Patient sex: F
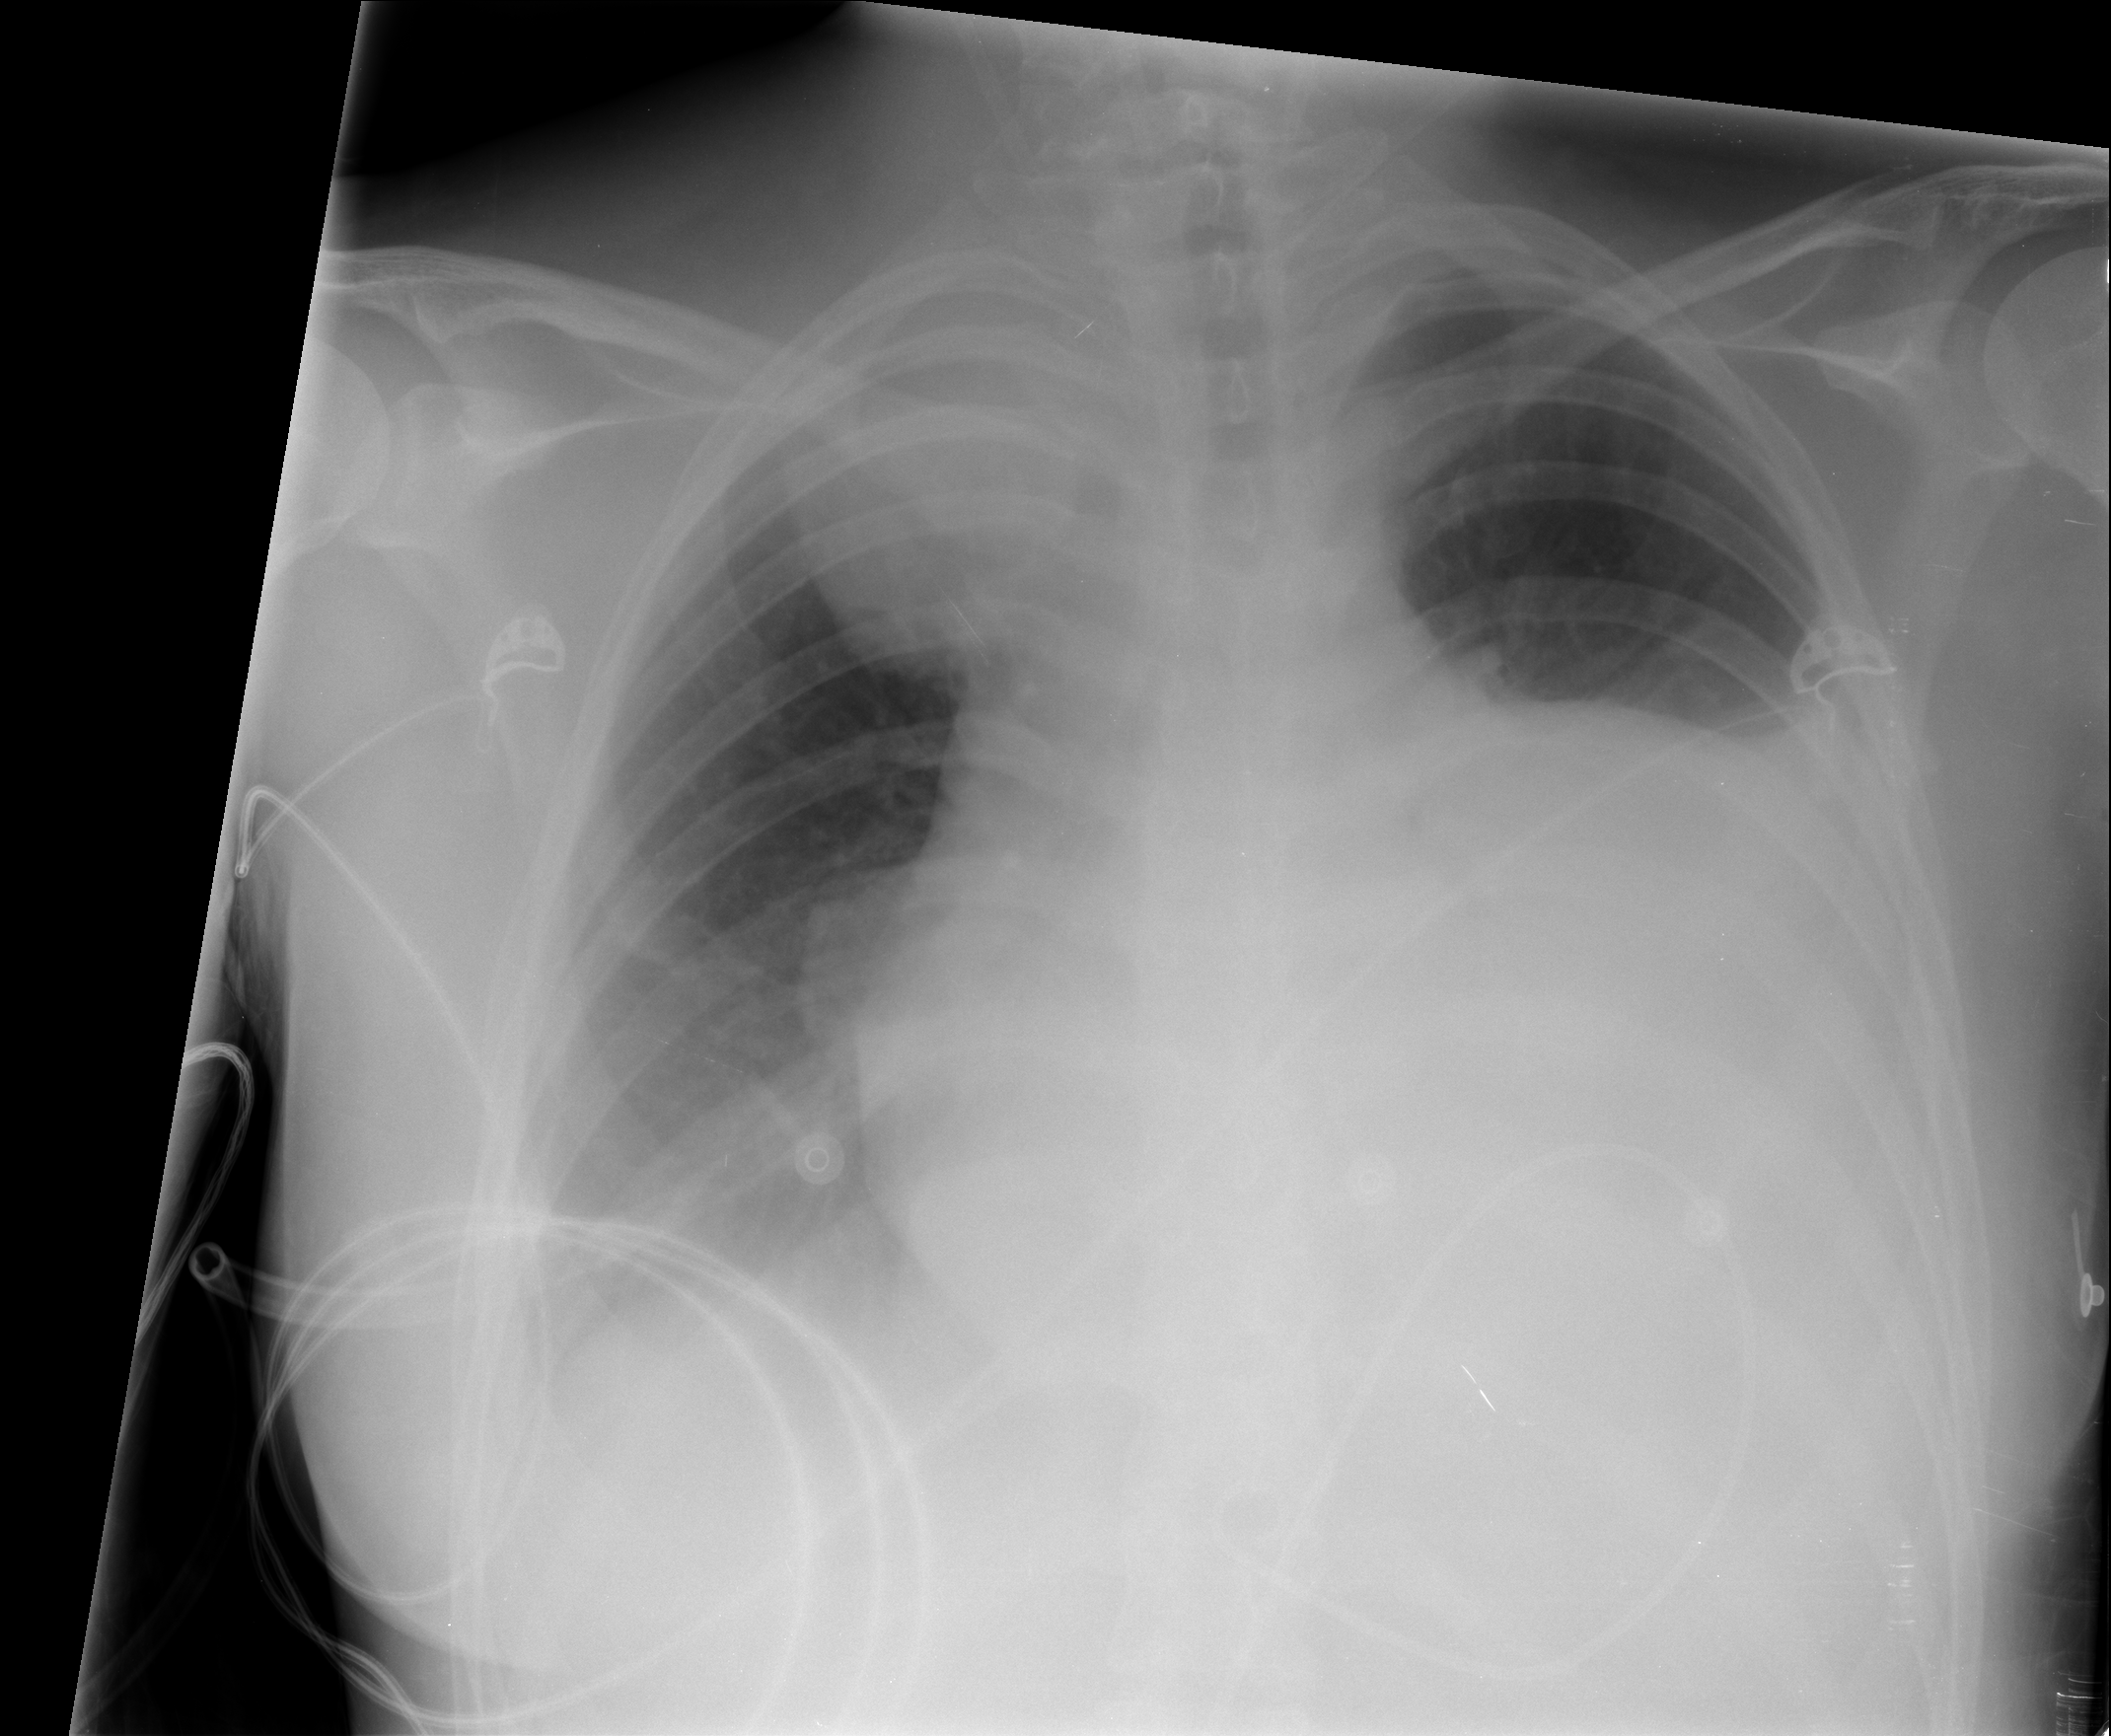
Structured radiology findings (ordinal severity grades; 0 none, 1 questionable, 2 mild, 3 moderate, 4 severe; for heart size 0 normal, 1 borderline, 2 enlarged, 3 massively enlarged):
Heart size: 3
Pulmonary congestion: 0
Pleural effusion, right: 2
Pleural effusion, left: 2
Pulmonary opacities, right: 0
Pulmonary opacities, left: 0
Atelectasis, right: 2
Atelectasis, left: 2